Question: I am trying to draw a path that means line chart using d3.js. I am using the following code
'''
var data;
d3.csv("myfile.csv",function(datagot){data=datagot;});
var format = d3.time.format("%Y/%m/%d %H:%M:%S");
data.forEach(function (e){
e.dist = +e.dist;
e.speed = +e.speed;
e.lat=+e.lat;
e.lon=+e.lon;
e.dd=format.parse(e.time);
});
var xScale = d3.time.scale().range([margin.left, width - margin.right]).domain([d3.min(dataset,function(d){return d.dd}),d3.max(dataset,function(d){ return d.dd})]),
yScale = d3.scale.linear().range([height - margin.top, margin.bottom]).domain([d3.min(dataset,function(d){return d.dist;}),d3.max(dataset,function(d){return d.dist;})]),
xAxis = d3.svg.axis()
.scale(xScale).ticks(10).tickFormat(d3.time.format("%H:%M")).tickPadding(2),
yAxis = d3.svg.axis()
.scale(yScale).orient("left").tickPadding(5).ticks(5);
var svg = d3.select("body").append("svg")
.attr("width", width-50 )
.attr("height", height -60);
svg.append("svg:g")
.attr("class","axis")
.attr("transform", "translate(0," + (height - margin.bottom) + ")")
.call(xAxis);
// x axis label
svg.append("text")
.attr("x", width / 2 )
.attr("y", height - 60)
.style("text-anchor", "middle")
.text("Time");
svg.append("svg:g")
.attr("class","axis")
.attr("transform", "translate(" + (margin.left-10) + ",-90)")
.call(yAxis);
// Y axis label
svg.append("text")
.attr("transform", "rotate(-90)")
.attr("y", 15)
.attr("x",70- (height / 2))
.attr("dy", "1em")
.style("text-anchor", "middle")
.text("Distance");
// svg.append("g")
//.attr("transform", "translate(" + margin.left + "," + margin.top + ")");
var x = d3.scale.linear()
.range([0, width]);
var y = d3.scale.linear()
.range([height, 0]);
lineh = d3.svg.line().x(function(d) {
return x(d.dd);
}).y(function(d) {
return y(d.dist);
});
var line = svg.append("g").attr("transform", "translate(" + margin.left + "," + (-margin.top) + ")").selectAll(".hour")
.data(outputf)
.enter().append("path")
//.attr("x", function(d) { return (d.dd.getMinutes())*15 ; })
// .attr("cx", function(d) { return (d.dd.getMinutes())*10 ; })
//.attr("y", function(d) { return (d.dist)*50 ; })
// .attr("cy", function(d) { return height-100-(d.dist)*50 ; })
//.attr("r",3)
/* .attr("rx", 2)
.attr("ry", 2)*/
.attr("d",lineh)
.attr("class", "line");
'''
But its actually not plotting anything. I am giving the jsfiddle for your help to understand. <URL>. The jsfiddle is not well organized but it contains my code and the csv data I am using is at the bottom. Can anyone help me to find the error?
In my actual code the output is the following

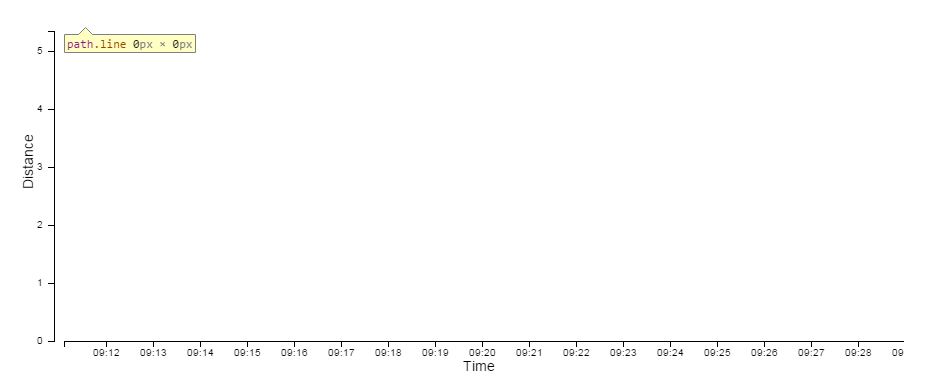
Answer: There's that seems to be wrong in your code! Having various things missing (like 'margin', 'height', 'width', other variables, the CSS etc), makes it very painful to answer your question.
To start with, if you're struggling with jsfiddle you may prefer <URL>, which makes it easier to organise your code and data.
I've created a plunk that works with your code here: <URL>
...but it involved quite a few changes, which I'll try to summarise:
, so this line:
'''
d3.csv("myfile.csv",function(datagot){data=datagot;});
'''
will not do what you expect. The rest of the code will go off and execute (eg drawing axes) without 'data' having been properly set. So you try to draw the line before the data is ready. Fix this by inserting the main code into the data load function.
. You seem to define 4 different scales:
- 'xScale = d3.time.scale()'- 'yScale = d3.scale.linear()'- 'x = d3.scale.linear()'- 'y = d3.scale.linear()'
That causes problems later in your line drawing function (more to come on that). I've got rid of 'x' and 'y' here
'lineh' expects the scales to be 'x' and 'y', but I suggest using the 'xScale' and 'yScale' ones you've defined before.
'''
// line function
lineh = d3.svg.line()
.x(function(d) {
return xScale(d.dd); // <- do not use d(d.dd)
})...
'''
should be done in a completely different way: Your code:
'''
var line = svg.append("g")
.data(outputf)
.enter().append("path")
.attr("d",lineh)
.attr("class", "line");
'''
Not sure what 'outputf' is so I ignored that. 'lineh' (defines how to draw the line) should be called with the data. I changed the call to:
'''
var line = svg.append("g")
.append("path")
.attr("d", lineh(dataset)) // <- Note the change
.attr("class", "line");
'''
I reorganised the code to bring some variable definitions to the top of the file and make it easier to follow.